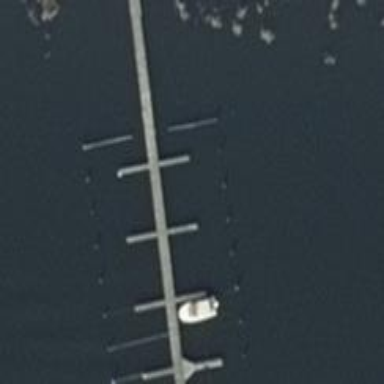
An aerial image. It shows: Man-made pier.